Field crop: maize
Growth stage: 2
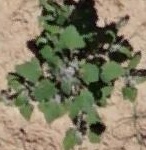
Species: chenopodium